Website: home-depot
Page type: billing-address
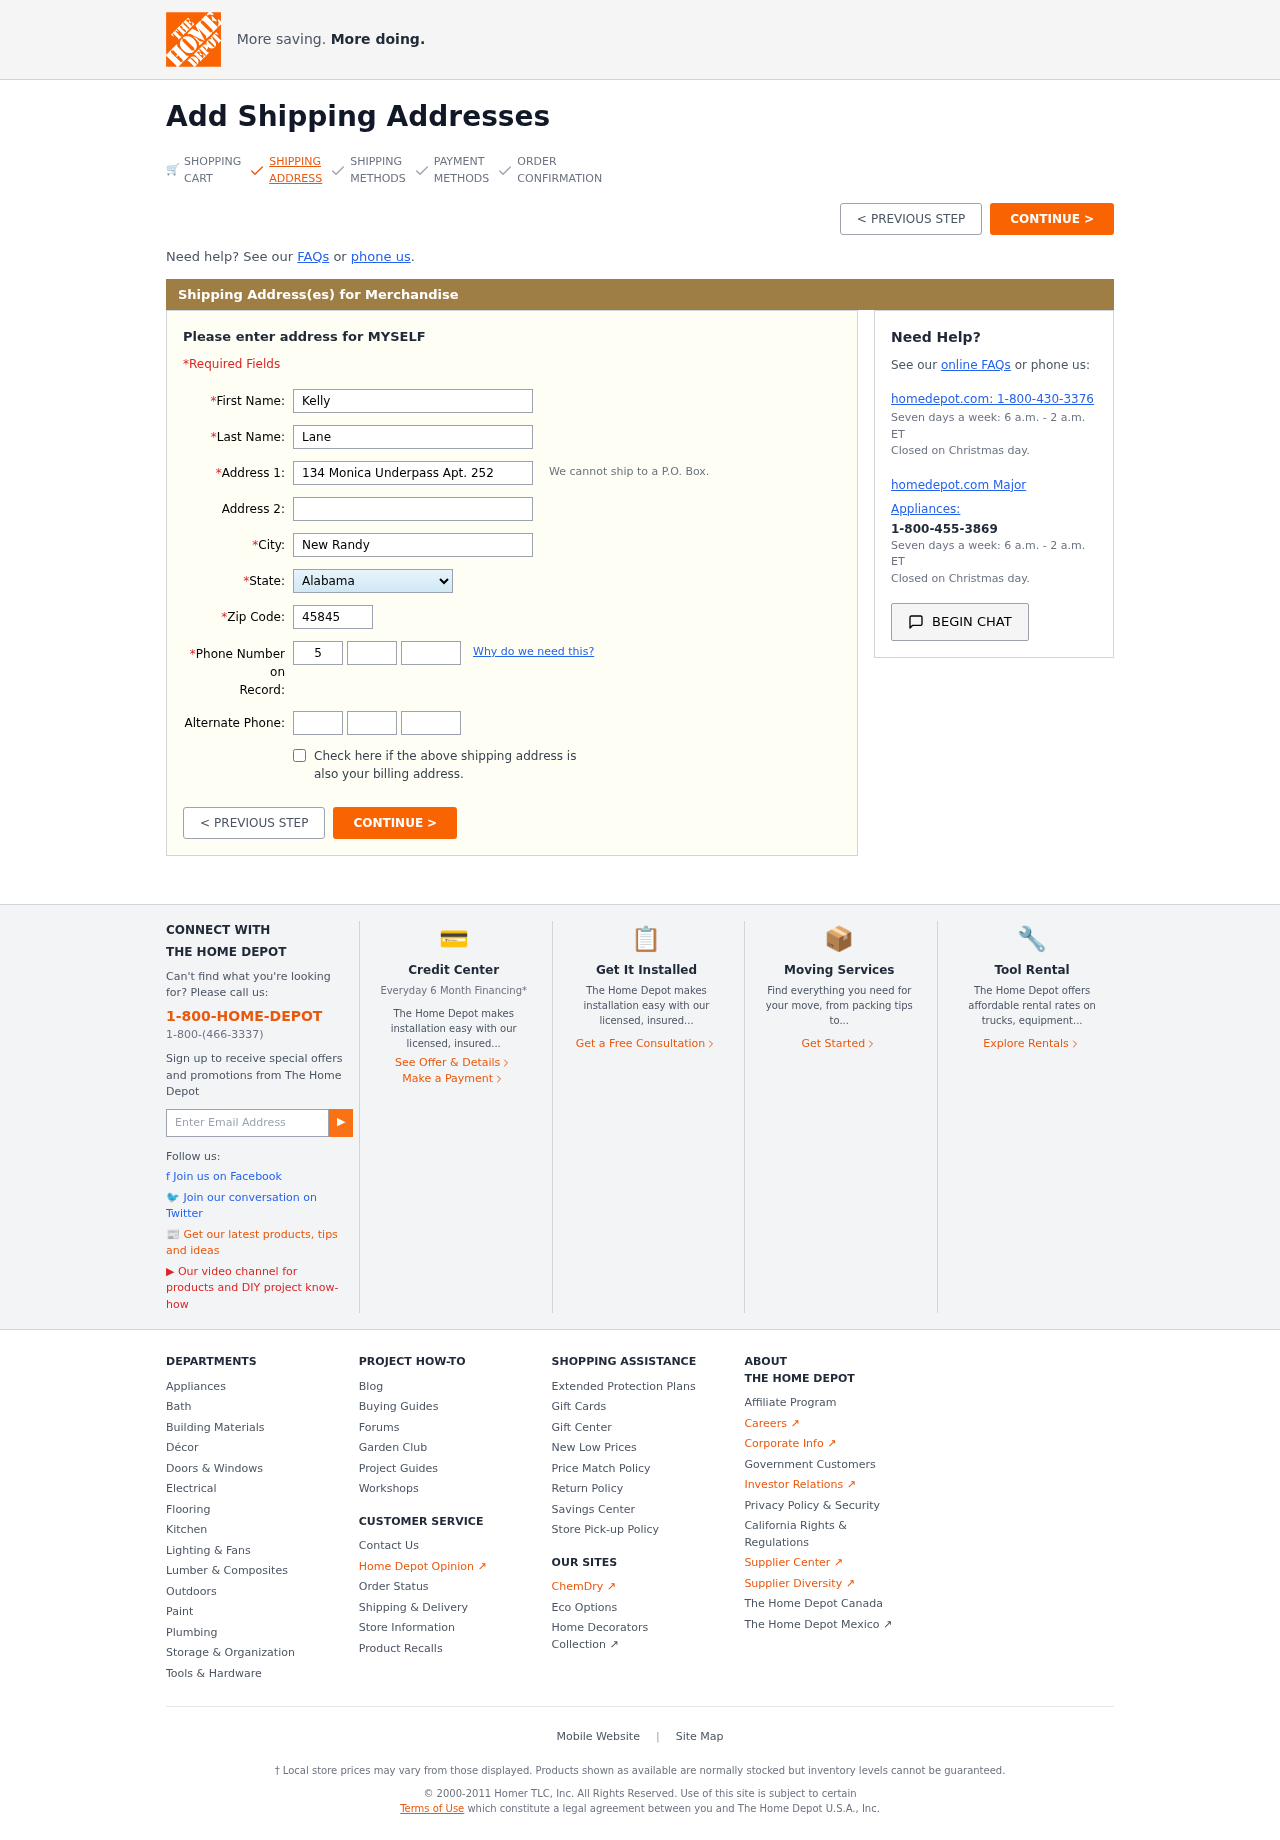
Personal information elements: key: PII_STATE
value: Alabama
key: PII_FIRSTNAME
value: Kelly
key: PII_LASTNAME
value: Lane
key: PII_STREET
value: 134 Monica Underpass Apt. 252
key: PII_CITY
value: New Randy
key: PII_POSTCODE
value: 45845
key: PII_PHONE_AREA
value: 501
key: PII_PHONE_PREFIX
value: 601
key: PII_PHONE_LINE
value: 2013
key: PII_PHONE_ALT_AREA
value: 392
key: PII_PHONE_ALT_PREFIX
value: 927
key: PII_PHONE_ALT_LINE
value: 7586